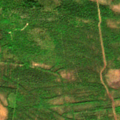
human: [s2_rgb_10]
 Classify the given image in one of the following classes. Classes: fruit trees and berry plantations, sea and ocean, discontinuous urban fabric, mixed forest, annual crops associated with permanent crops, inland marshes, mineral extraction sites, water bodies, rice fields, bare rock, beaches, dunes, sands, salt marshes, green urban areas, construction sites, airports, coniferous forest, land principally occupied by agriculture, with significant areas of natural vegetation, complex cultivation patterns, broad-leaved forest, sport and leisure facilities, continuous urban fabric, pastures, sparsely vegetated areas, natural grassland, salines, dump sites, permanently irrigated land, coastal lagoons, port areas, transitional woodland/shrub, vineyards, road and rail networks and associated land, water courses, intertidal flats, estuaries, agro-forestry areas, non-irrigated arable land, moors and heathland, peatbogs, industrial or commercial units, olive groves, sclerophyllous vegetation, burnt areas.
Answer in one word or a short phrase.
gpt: coniferous forest, mixed forest, transitional woodland/shrub